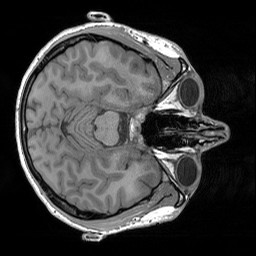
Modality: T1w
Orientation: axial
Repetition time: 2 s
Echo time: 0.00252 s